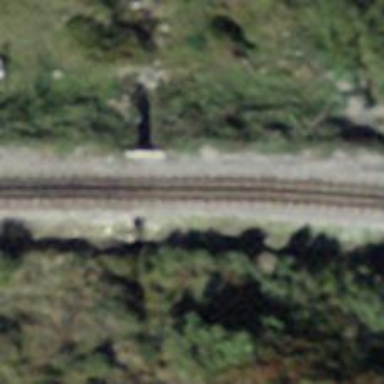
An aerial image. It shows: Narrow-gauge railway on preserved bridge.